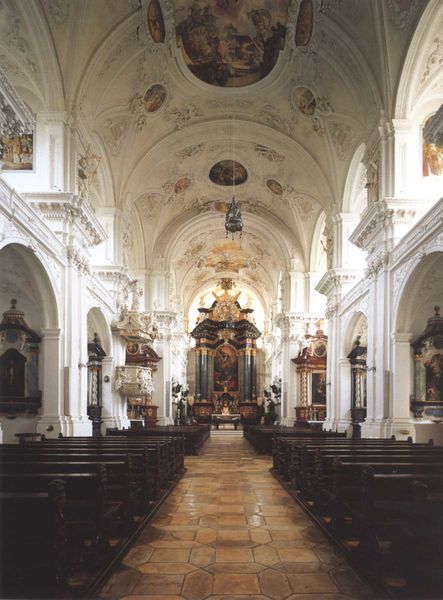
Titel: Wallfahrtskirche auf dem Schönenberg
Künstler: Michael Thumb
Standort: Ellwangen, Wallfahrtskirche Unserer lieben Frau auf dem Schönenberg (EU - D - BW)
Schlagwörter: gott, weiß, pfeiler, säule, säulen, weg, architektur, barock, bibel, kirche, boden, bogen, empore, verzierung, leuchter, stuck, galerie, gewölbe, dom, fliesen, altar, bänke, kathedrale, langhaus, kirchenschiff, gesims, kirchenbänke, orgel, kanzel, deckengemälde, prunk, verzierungen, basilika, deckenmalerei